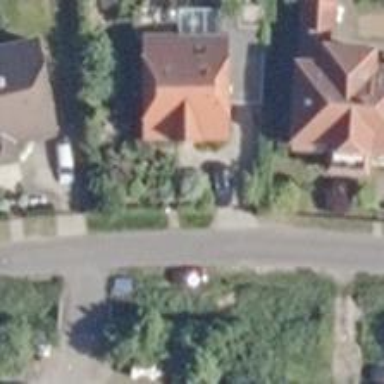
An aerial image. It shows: Residential road with asphalt surface. No parking is allowed on both sides of the road.